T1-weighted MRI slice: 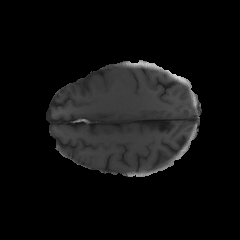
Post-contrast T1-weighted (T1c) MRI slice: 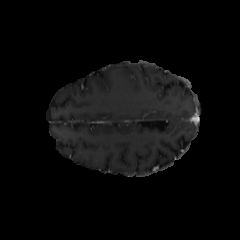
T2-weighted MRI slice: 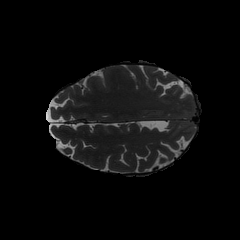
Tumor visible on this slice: no